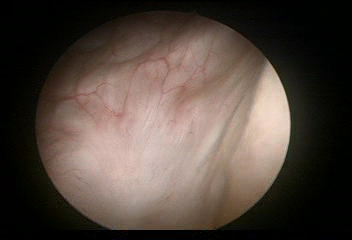
Modality: WLC
Class: Normal mucosa
Bladder cancer association: No